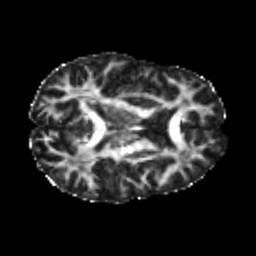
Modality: FA
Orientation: axial
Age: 24
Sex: male
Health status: healthy
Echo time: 0.074 s